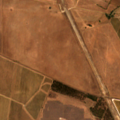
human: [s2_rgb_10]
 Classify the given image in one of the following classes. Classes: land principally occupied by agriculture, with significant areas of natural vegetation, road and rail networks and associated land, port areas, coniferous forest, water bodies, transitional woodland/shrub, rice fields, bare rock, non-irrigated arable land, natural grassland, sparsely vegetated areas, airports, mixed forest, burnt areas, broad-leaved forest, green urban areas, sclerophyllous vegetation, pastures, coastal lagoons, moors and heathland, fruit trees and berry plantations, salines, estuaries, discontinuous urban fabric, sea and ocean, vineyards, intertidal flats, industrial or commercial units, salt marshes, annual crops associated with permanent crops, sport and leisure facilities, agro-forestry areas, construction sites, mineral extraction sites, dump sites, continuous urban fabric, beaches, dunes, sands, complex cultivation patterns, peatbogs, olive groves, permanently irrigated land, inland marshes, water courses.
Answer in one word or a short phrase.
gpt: industrial or commercial units, non-irrigated arable land, vineyards, broad-leaved forest